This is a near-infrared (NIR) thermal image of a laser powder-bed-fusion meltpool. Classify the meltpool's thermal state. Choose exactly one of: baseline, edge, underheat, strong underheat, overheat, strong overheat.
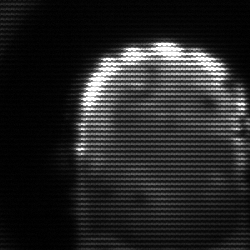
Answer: baseline